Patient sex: M
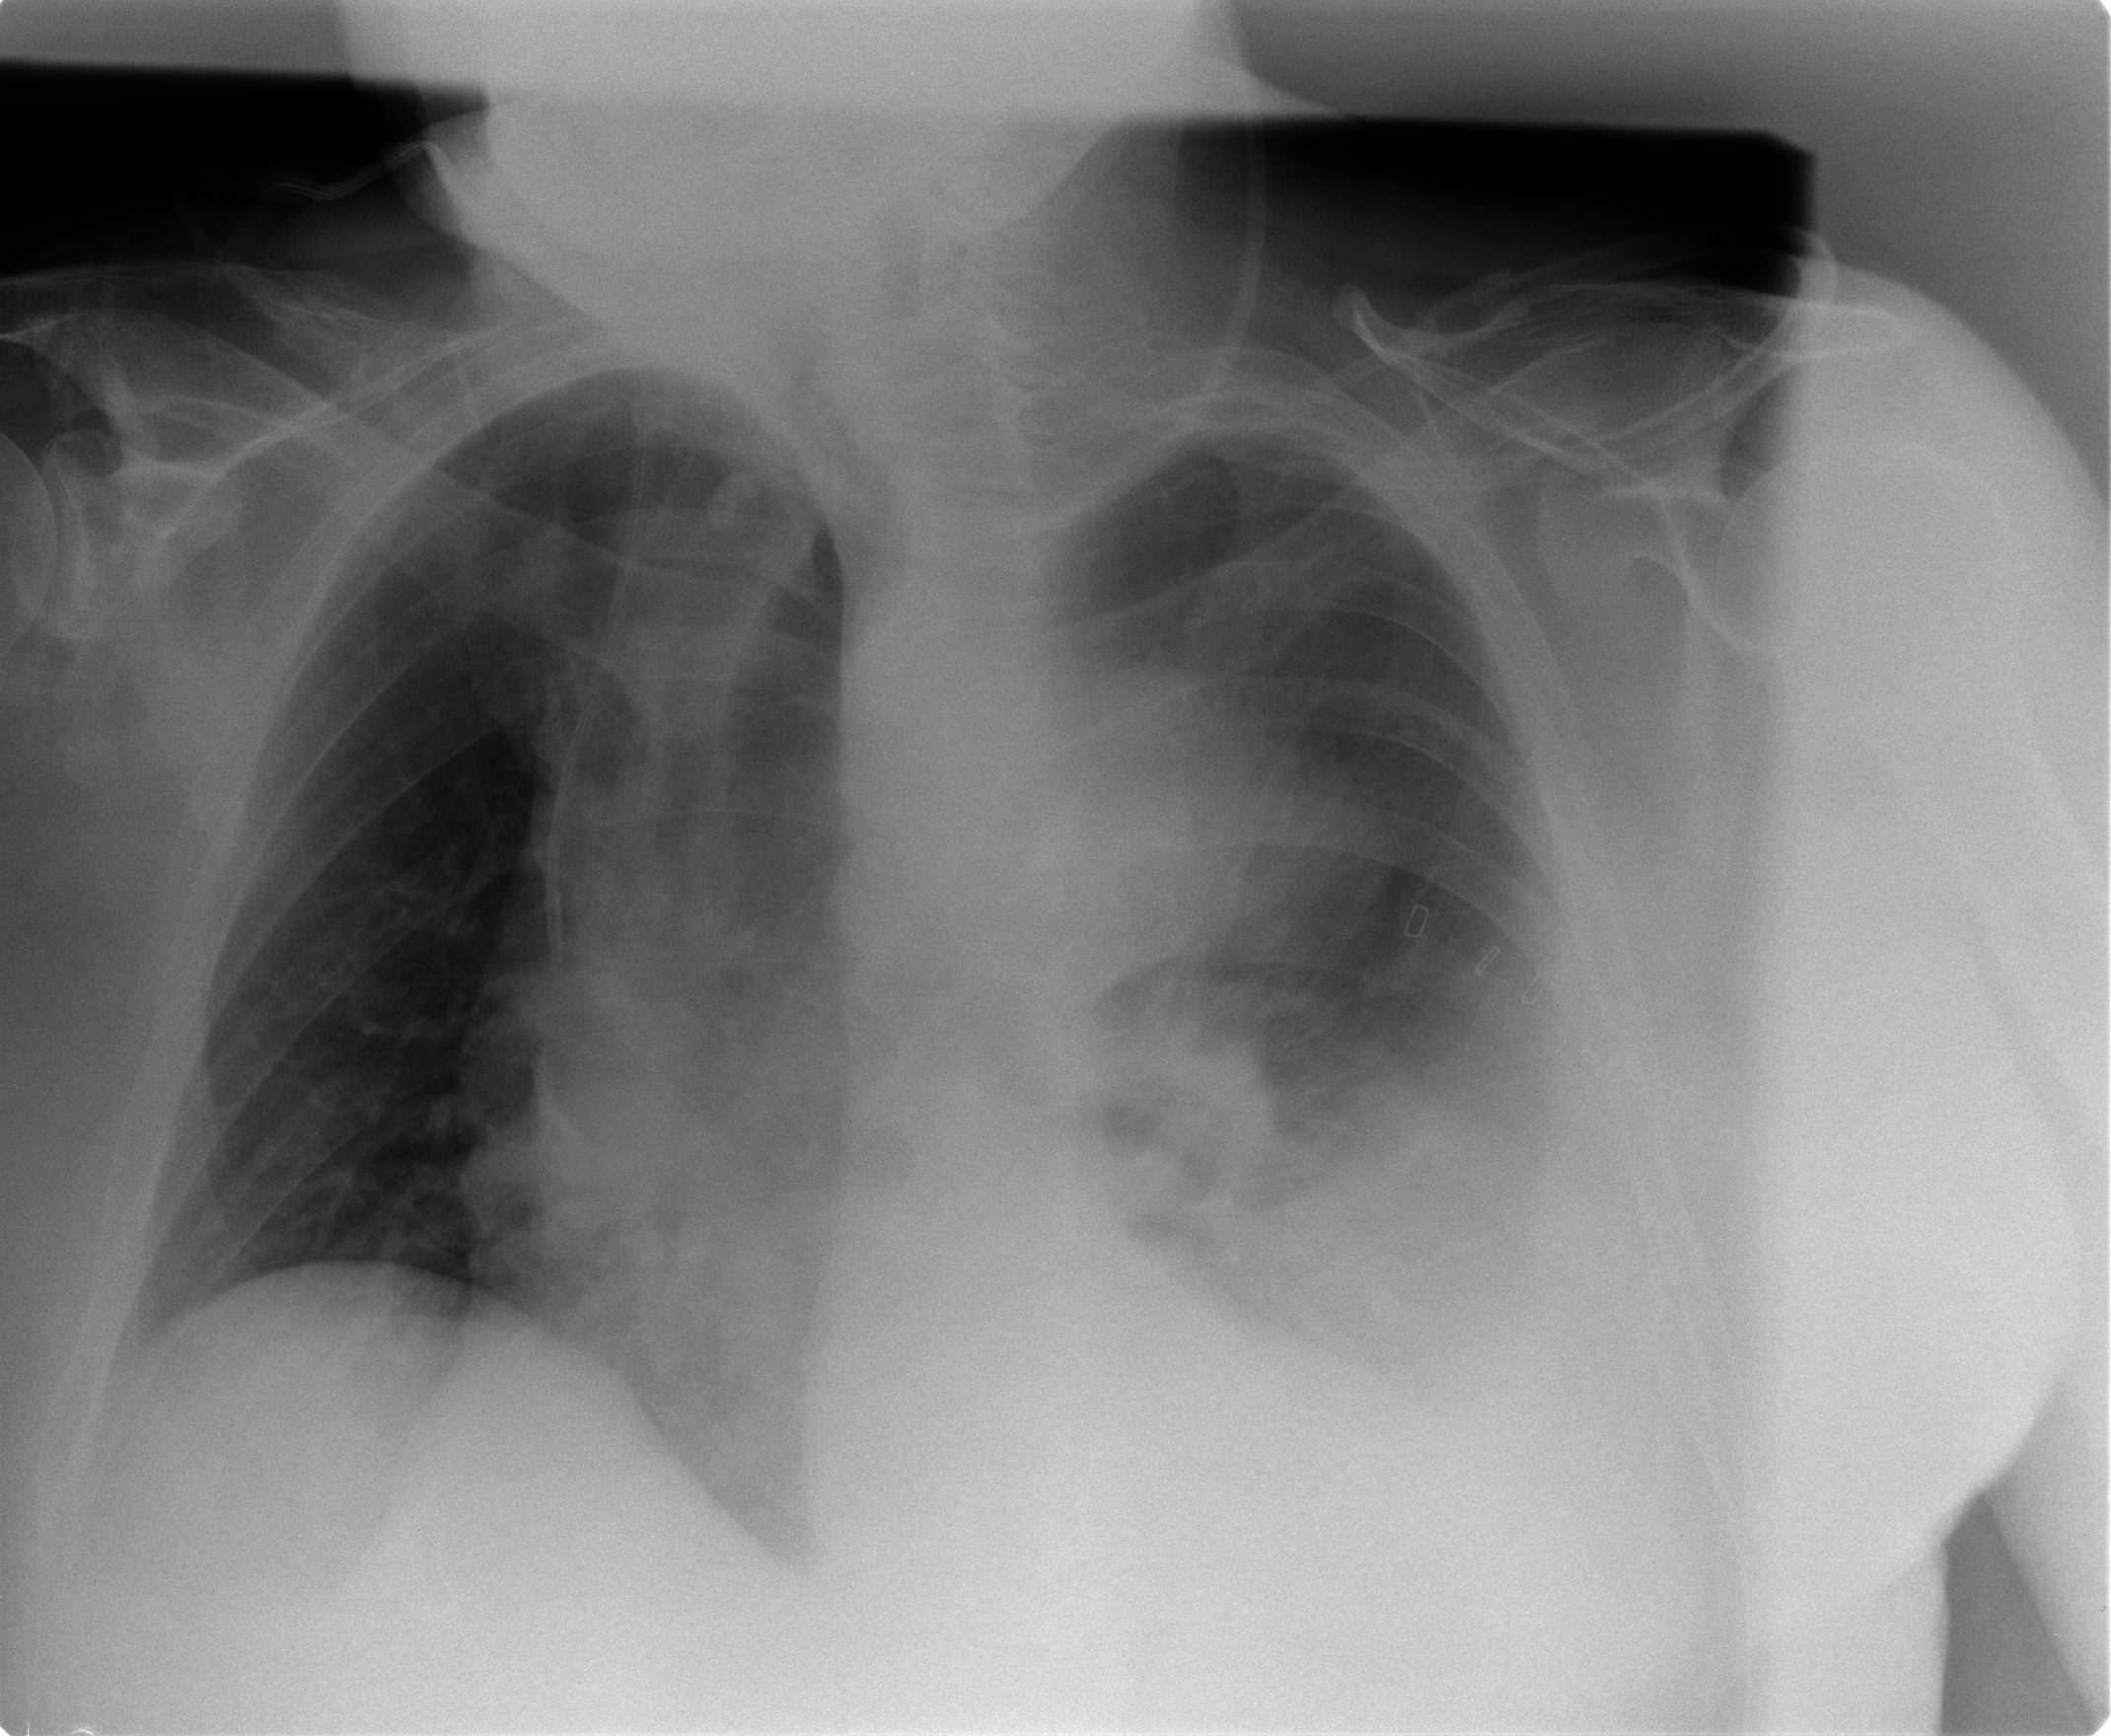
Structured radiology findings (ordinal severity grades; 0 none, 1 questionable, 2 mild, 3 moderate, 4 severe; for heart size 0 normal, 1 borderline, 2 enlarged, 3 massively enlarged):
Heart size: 2
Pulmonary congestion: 0
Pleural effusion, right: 0
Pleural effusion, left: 3
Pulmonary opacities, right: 0
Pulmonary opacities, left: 0
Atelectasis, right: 2
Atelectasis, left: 3